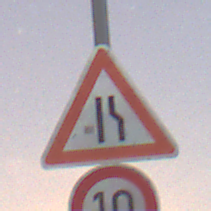
Verkehrszeichen: EinseitigVerengteFahrbahnRechts
Zusatzzeichen unten: Geschwindigkeit10
Umgebung: Outdoor, Nature
Tageszeit: Night
Wetter: Overcast
Licht: Artificial
Jahreszeit: NotSpecified
Kontrast: LowContrast